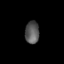
Tissue: skin
Cell type: Epithelial cells
Senescence score: 0.2589
Nuclear area (px): 309
Mean DAPI intensity: 87.861